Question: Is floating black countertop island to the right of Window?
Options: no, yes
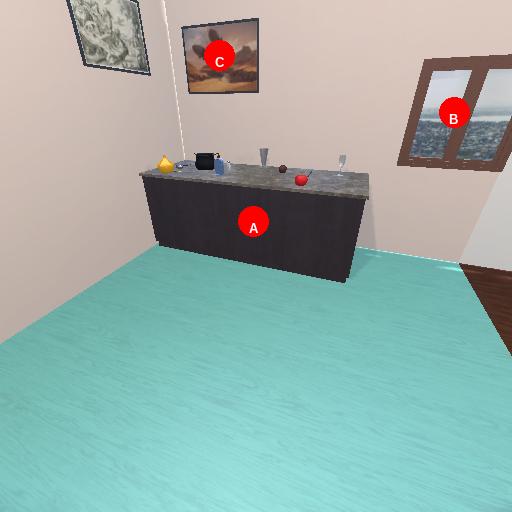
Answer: no